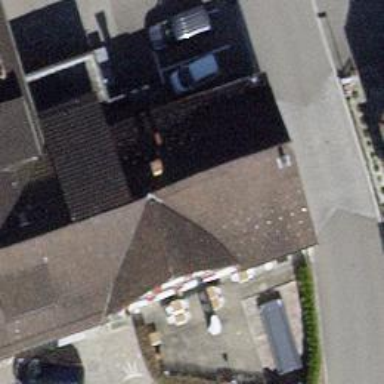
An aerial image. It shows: Restaurant.